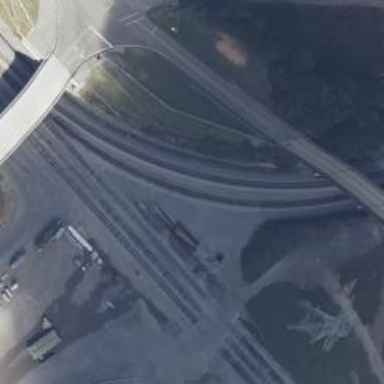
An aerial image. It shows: Railway yard used for servicing trains.